Aerial crown-view tile of a tropical tree (Barro Colorado Island, Panama), acquired 20240813:
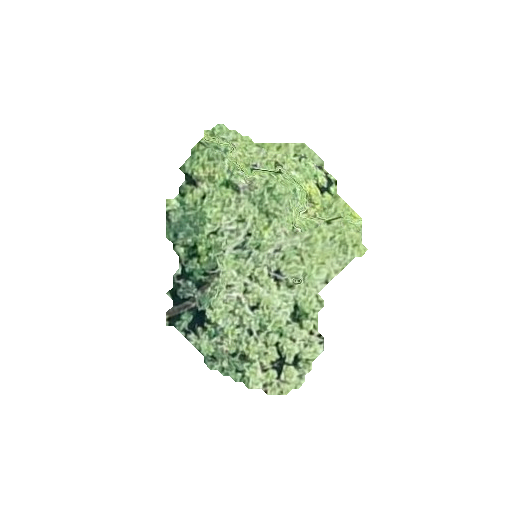
Species: Protium stevensonii
GBIF accepted scientific name: Tetragastris panamensis
Crown area: 55.66 m²